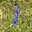
Label: 1